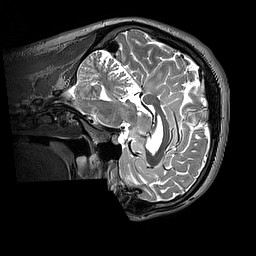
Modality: T2w
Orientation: sagittal
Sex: male
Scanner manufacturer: siemens
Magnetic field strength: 3 T
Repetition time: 3.2 s
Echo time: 0.409 s